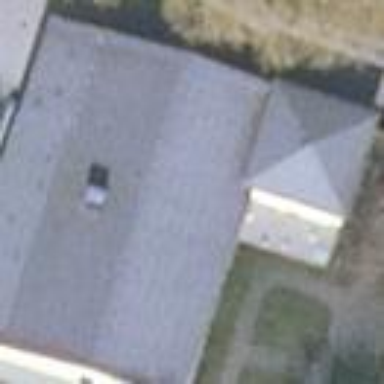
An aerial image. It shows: Kindergarten building.